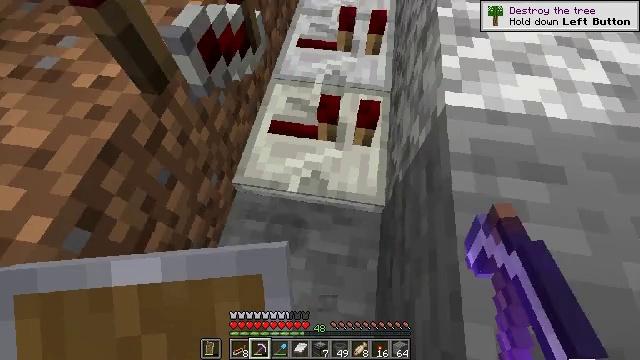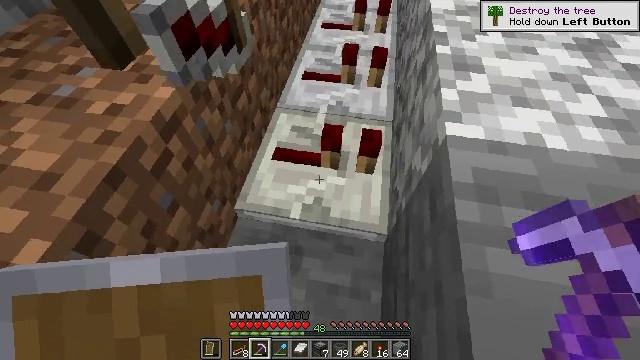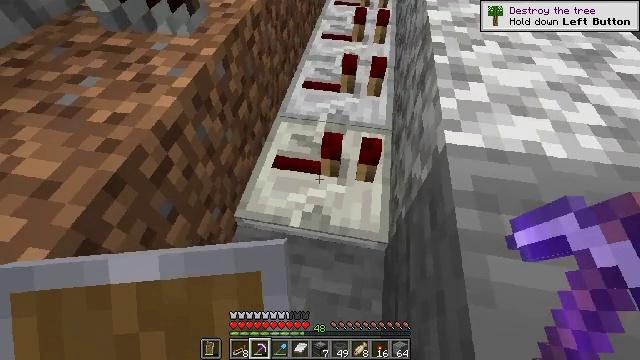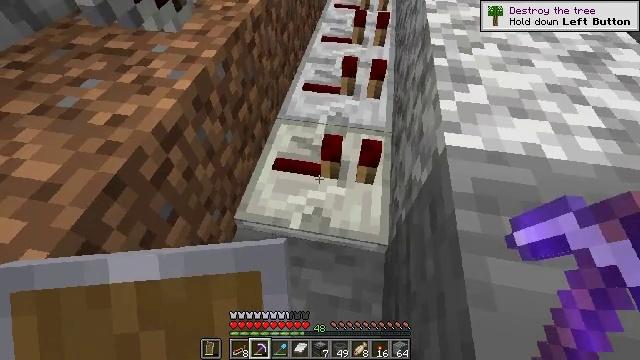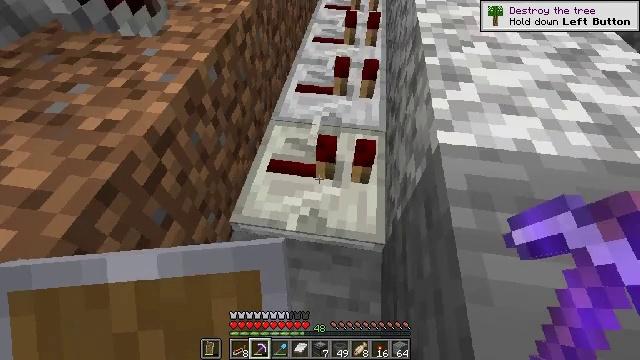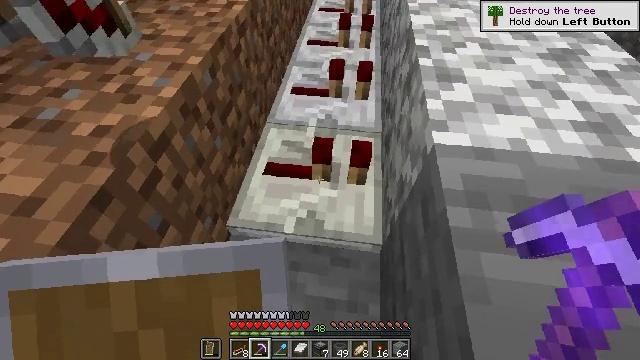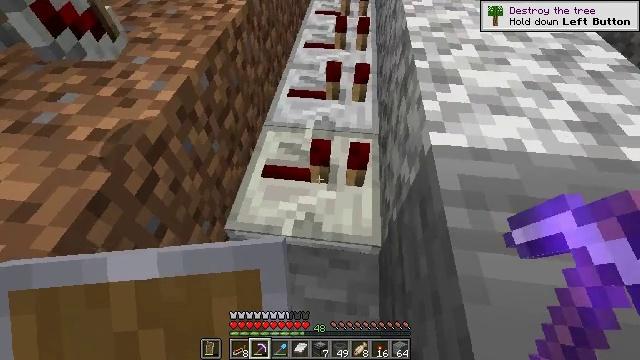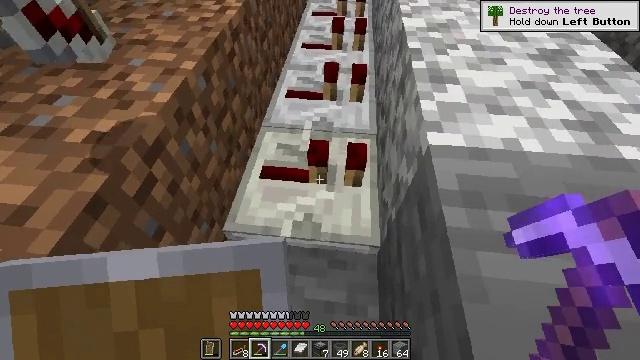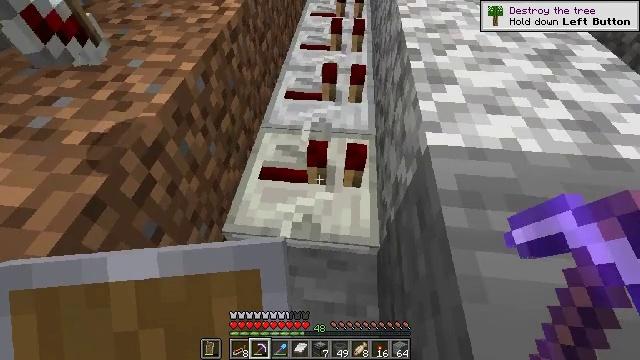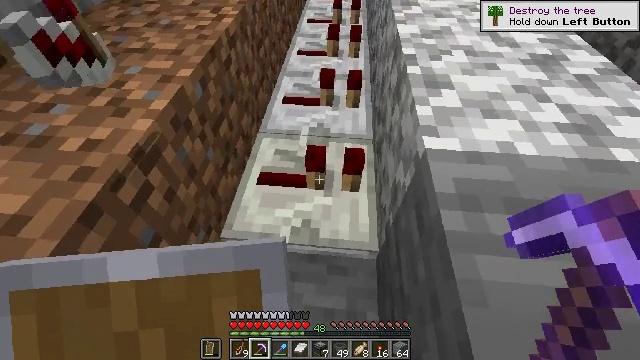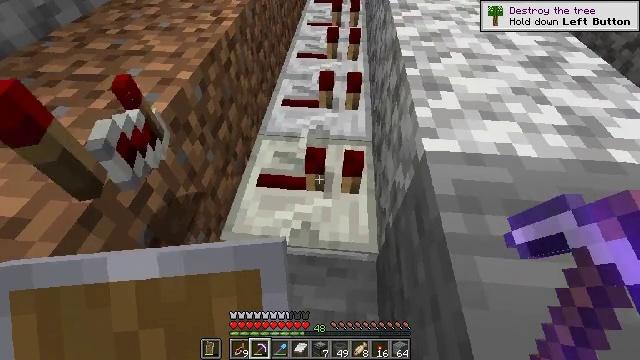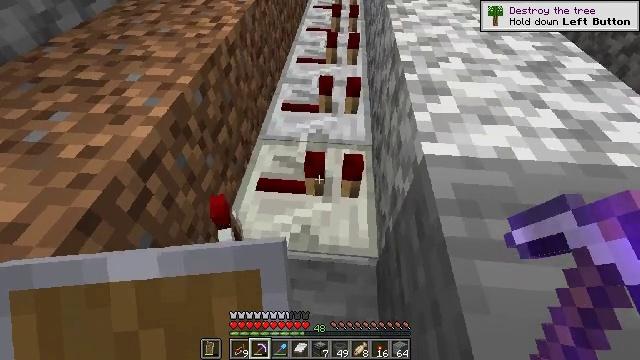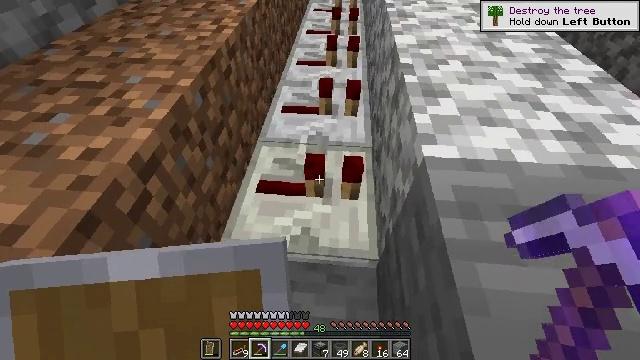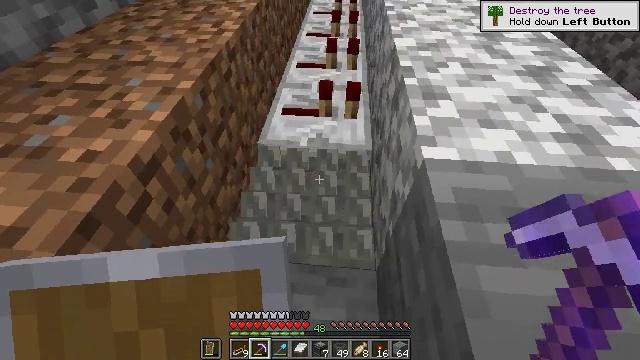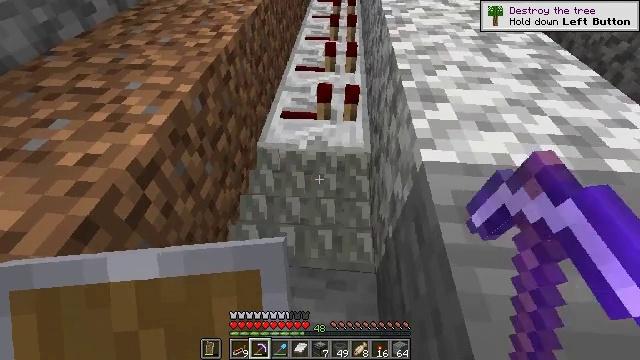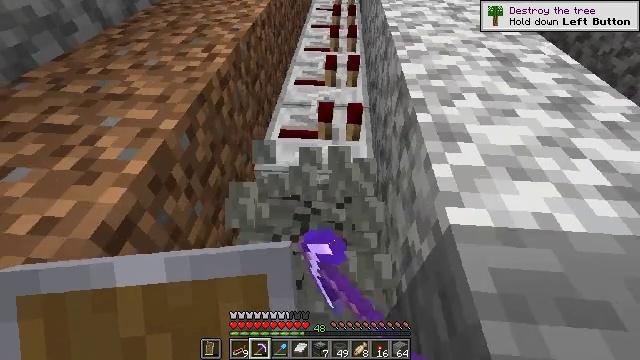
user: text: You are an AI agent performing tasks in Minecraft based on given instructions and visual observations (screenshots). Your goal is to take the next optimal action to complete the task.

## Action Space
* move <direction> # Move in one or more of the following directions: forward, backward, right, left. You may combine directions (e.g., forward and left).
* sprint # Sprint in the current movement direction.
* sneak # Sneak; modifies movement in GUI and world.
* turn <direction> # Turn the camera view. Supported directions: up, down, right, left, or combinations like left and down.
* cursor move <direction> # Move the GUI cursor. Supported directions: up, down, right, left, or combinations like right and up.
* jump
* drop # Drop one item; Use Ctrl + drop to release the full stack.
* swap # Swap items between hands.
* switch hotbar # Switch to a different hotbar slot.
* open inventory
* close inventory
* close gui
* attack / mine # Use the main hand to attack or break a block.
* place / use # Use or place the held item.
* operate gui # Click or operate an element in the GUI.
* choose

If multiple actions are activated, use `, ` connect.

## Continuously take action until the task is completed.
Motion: motion action
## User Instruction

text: Mine the repeater.
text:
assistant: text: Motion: turn left and up
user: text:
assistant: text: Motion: turn up
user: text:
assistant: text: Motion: no_op
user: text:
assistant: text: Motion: turn right
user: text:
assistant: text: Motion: turn right
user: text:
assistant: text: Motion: no_op
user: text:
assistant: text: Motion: no_op
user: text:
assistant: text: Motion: no_op
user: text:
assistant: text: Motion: turn up
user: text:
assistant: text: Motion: no_op
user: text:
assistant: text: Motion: no_op
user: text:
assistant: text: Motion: no_op
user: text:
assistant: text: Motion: attack / mine
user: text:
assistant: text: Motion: move forward, attack / mine
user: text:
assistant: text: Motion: move forward, attack / mine
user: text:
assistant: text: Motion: move forward, attack / mine
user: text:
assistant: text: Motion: move forward, attack / mine
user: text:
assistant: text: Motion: move forward, attack / mine
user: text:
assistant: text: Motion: move forward, attack / mine
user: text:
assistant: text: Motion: move forward, attack / mine
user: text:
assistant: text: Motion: attack / mine